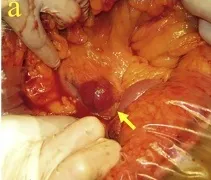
(a) At laparotomy, the tumor was found between the third portion of the duodenum and the pancreatic uncus (arrow).
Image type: medical_photograph (other_medical_photograph)